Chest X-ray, AP view. Patient: 61 years old, sex F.
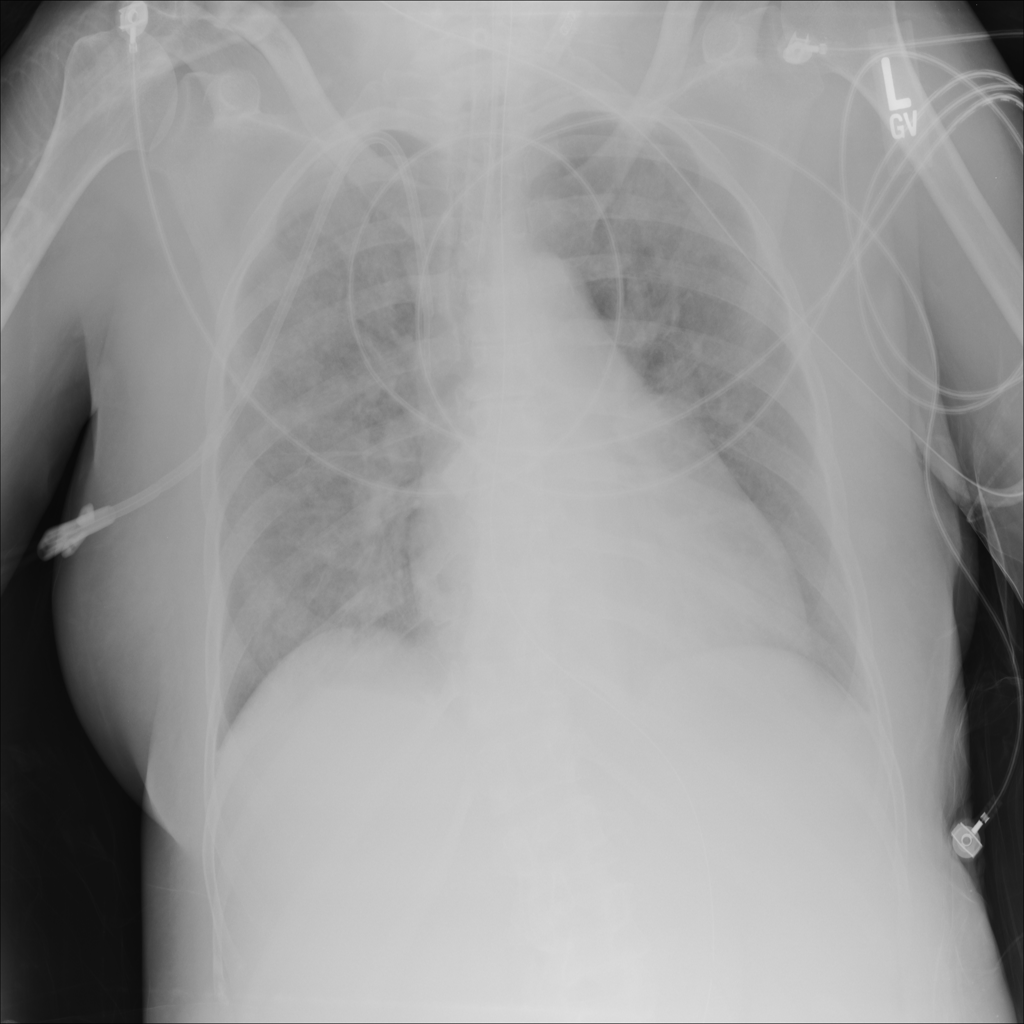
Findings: No Finding